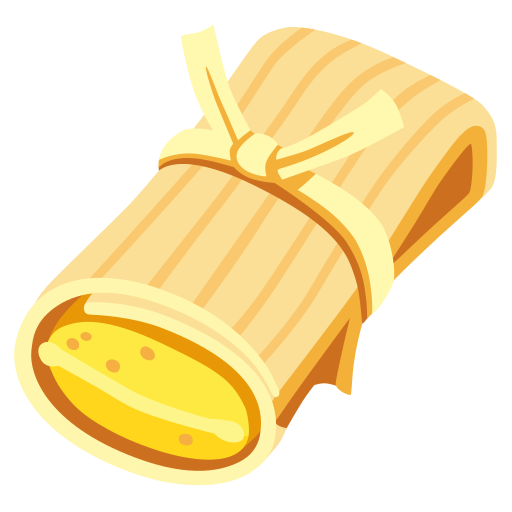
Emoji: 🫔